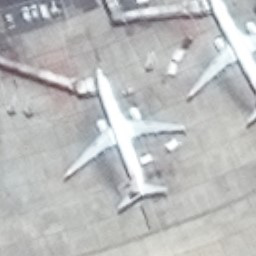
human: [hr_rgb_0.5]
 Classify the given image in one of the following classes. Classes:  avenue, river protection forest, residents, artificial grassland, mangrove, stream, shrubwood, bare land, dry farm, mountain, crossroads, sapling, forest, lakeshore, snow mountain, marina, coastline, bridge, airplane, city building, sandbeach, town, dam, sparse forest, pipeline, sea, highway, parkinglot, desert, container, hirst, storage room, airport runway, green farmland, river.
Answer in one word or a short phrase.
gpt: airplane